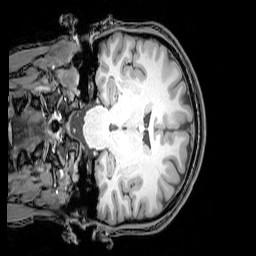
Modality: T1w
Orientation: coronal
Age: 24
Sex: female
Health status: healthy
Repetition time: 0.081 s
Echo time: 0.037 s